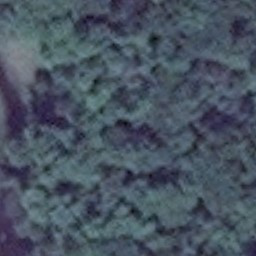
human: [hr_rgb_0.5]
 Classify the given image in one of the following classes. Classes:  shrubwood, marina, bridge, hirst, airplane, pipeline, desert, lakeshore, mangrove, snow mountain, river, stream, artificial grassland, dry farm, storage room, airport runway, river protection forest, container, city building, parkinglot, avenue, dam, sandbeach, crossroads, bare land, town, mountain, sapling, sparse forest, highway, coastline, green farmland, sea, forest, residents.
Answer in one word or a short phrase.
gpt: forest